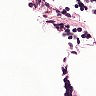
Metastatic tissue present: no